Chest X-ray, AP view. Patient: 38 years old, sex F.
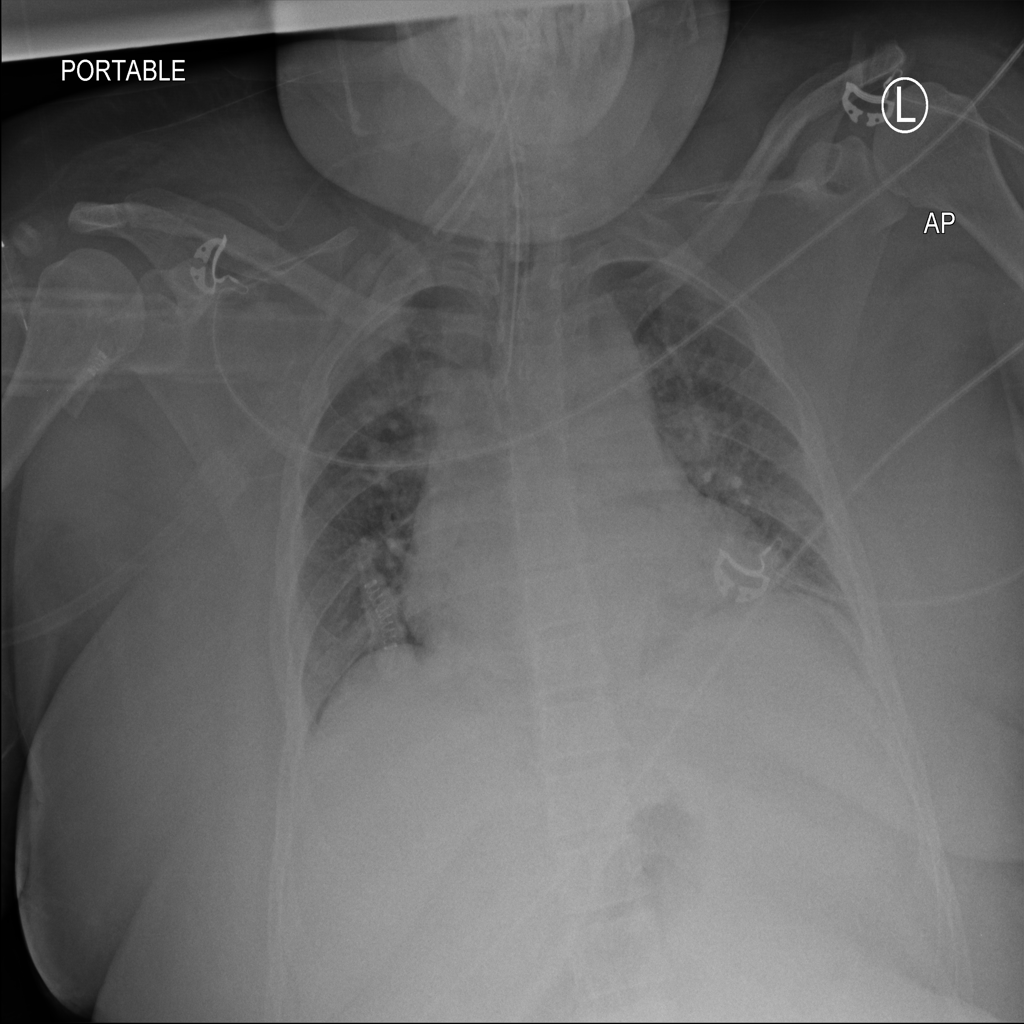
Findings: No Finding